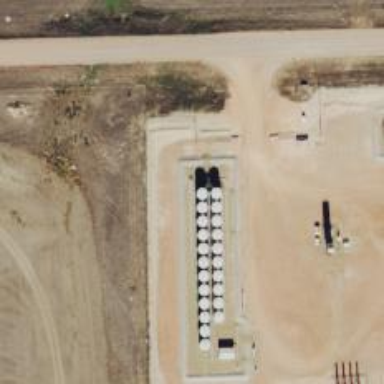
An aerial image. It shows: Storage tank that is man-made.